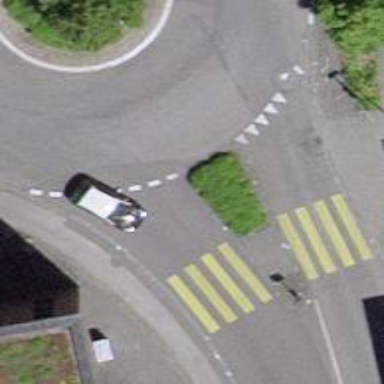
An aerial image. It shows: Road with "give way" sign.